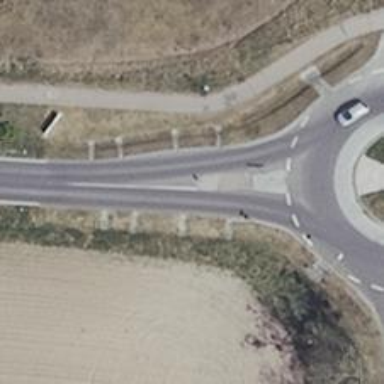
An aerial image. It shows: Road with "give way" sign.